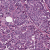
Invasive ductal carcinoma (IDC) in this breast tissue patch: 1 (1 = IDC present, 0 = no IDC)